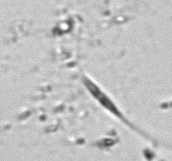
Label: Phaeocystis_debris